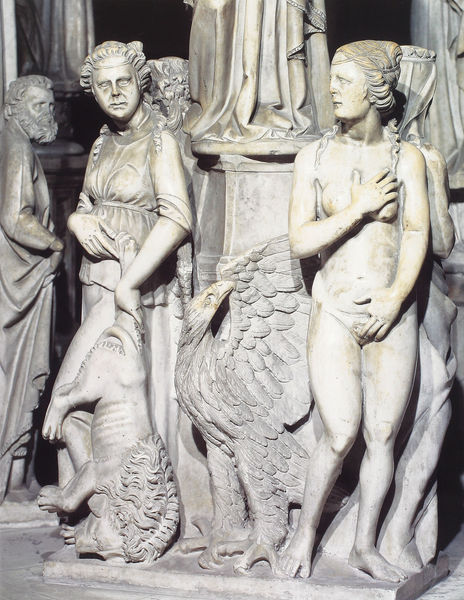
Titel: Kanzel
Künstler: Giovanni Pisano
Standort: Pisa, Dom (EU - I - Toskana)
Schlagwörter: adler, gruppe, mann, nackt, vogel, frauen, frau, frisur, marmor, mund, männer, nase, tiere, haube, augen, falten, gesicht, sockel, stein, hände, gewand, locken, brunnen, engel, skulptur, brüste, figuren, faltenwurf, podest, scham, bedecken, denkmal, barfuß, jagd, statuen, greif, löwe, verstecken, statur, kopfüber, vorwurf